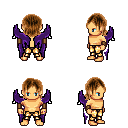
a pixel art fantasy rpg character, male body template, human, tanned skin, purple wings, gold greaves, brown long bangs hairstyle, leather bracers, four views (front, back, left, right), 2x2 character sprite sheet, small pixel art, hard edges, no anti-aliasing